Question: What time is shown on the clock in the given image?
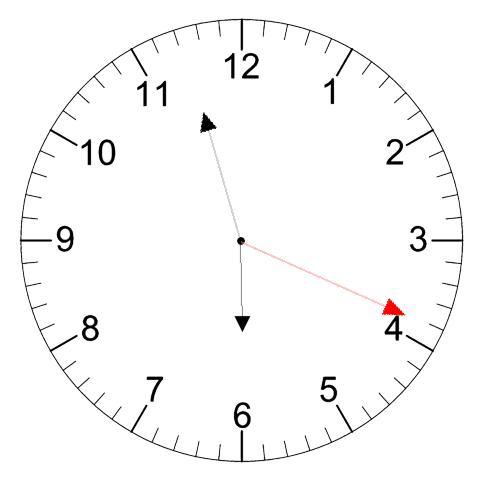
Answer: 05:57:19